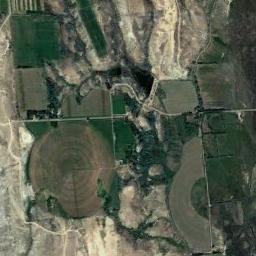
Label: circular_farmland